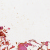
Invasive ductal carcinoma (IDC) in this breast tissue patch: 0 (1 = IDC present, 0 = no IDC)